Aerial crown-view tile of a tropical tree (Barro Colorado Island, Panama), acquired 20250124:
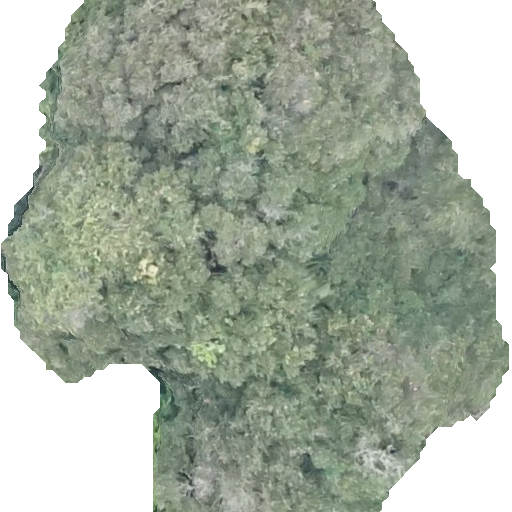
Species: Prioria copaifera
GBIF accepted scientific name: Prioria copaifera
Crown area: 318.849 m²